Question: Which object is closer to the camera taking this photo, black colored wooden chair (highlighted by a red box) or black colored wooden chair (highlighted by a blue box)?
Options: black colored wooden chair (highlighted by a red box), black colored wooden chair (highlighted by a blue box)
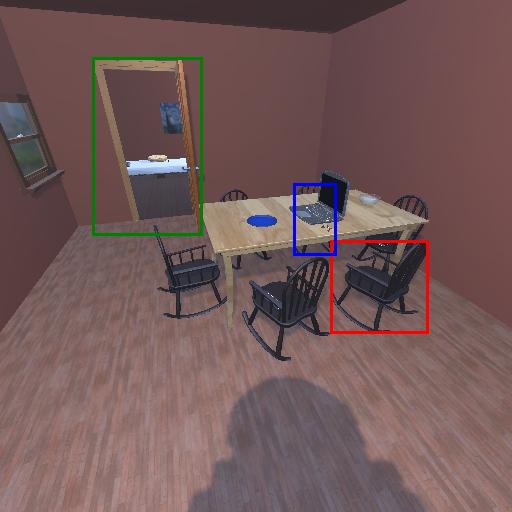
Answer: black colored wooden chair (highlighted by a red box)